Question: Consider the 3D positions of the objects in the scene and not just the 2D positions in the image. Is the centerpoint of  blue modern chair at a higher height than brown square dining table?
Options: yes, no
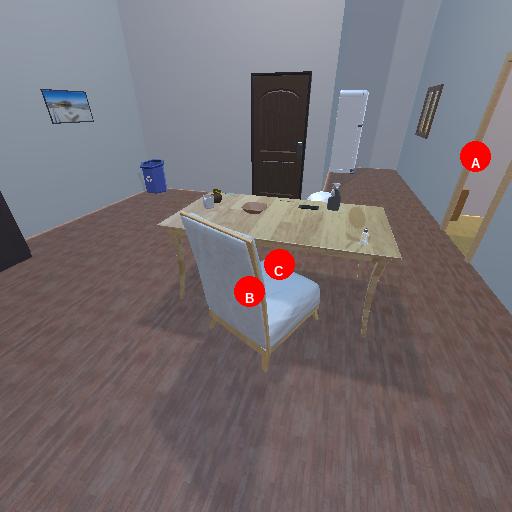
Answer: yes